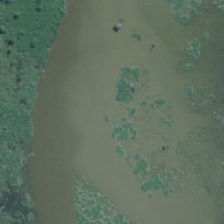
Land cover: lake_pond